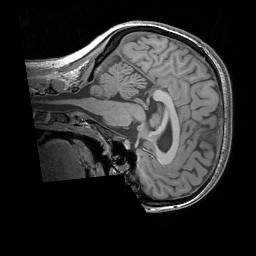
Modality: T1w
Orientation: sagittal
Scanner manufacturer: siemens
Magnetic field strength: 3 T
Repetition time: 1.83 s
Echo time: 0.00303 s